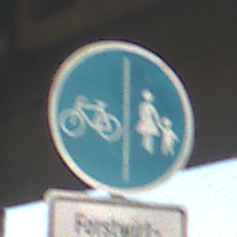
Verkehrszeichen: GetrennterRadUndGehwegRadwegLinks
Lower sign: BesondereFahrzeugeUndTransportgueter7
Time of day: SunriseSunset
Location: Roofed (Suburban)
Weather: Clear
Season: NotSpecified
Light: Natural